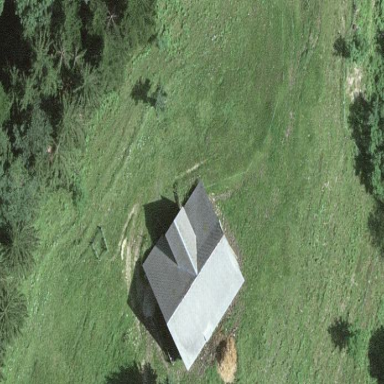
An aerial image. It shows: Barn.